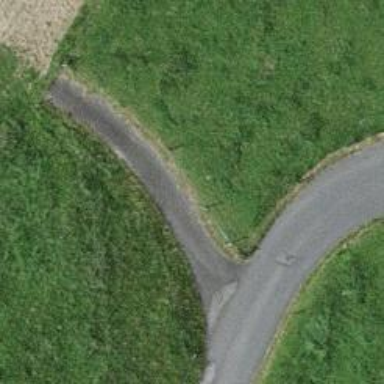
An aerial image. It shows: Well-maintained track road with grade 1 tracktype.